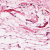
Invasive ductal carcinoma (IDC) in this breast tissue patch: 0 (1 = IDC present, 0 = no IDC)